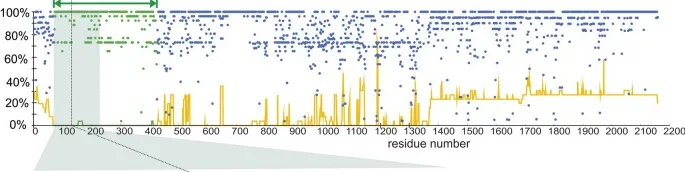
Domain organization and evolutionary conservation of the SHANK1 protein. Top, the alignment of N-terminal regions of H. Sapiens SHANK1 and SHANK3 proteins, and SHANK1 homologs from selected species (N = 7, selected for maximal divergence), and the mutation site (Gly126) is indicated by a box and a dotted line. Below, the domain organization of SHANK1 protein (NTD, N-terminal domain; ANK, ankyrin repeat region, SH3 domain; HRS, Homer recognition site; SAM, sterile alpha motif (oligomerization site). Homology modeled region marked by green bar. Bottom, the conservation plot for the H. Sapiens SHANK1 protein. Dots, % of residue identical to H. Sapiens (excluding deletions) at a given position in the multiple sequence alignment of homologous proteins (N = 25), line, % of deletions at a given position in the same alignment. Green dots/lines denote the modeled region. Below, a close:in view of the conservation plot for the N-terminal domain fragment:mutation site (Gly126) marked in red.
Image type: chart (chart)